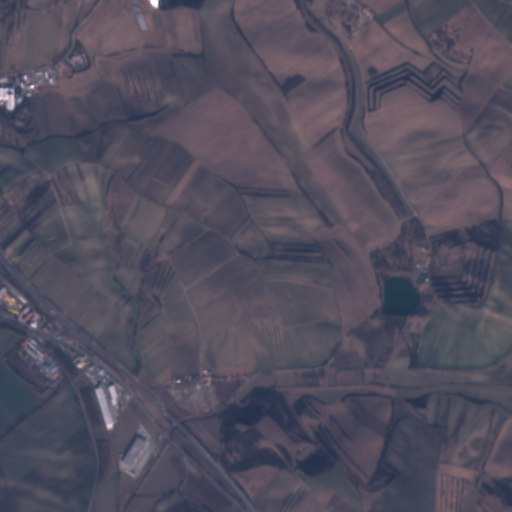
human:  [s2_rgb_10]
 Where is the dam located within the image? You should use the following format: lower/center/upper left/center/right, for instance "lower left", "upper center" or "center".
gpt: The dam is located in the upper left of the image.
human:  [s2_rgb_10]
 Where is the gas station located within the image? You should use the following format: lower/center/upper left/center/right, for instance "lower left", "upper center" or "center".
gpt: The gas station is located in the center left of the image.
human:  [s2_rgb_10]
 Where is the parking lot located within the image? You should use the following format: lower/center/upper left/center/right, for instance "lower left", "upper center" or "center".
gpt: The parking lot is located in the lower left of the image.
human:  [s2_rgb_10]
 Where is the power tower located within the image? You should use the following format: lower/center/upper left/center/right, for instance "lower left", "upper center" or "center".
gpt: The power tower is located in the left of the image.
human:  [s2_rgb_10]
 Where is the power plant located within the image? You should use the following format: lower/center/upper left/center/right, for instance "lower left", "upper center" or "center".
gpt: There is no power plant in the image.